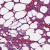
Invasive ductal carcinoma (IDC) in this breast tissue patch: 0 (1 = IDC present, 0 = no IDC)